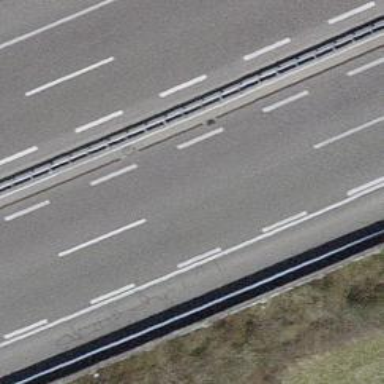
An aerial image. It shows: Asphalt motorway.